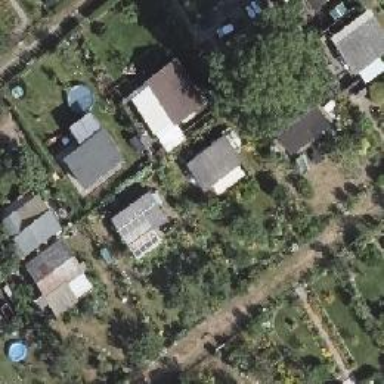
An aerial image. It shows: Plot within allotments.